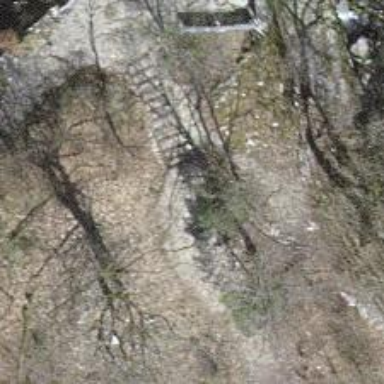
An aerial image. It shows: Gravel path.